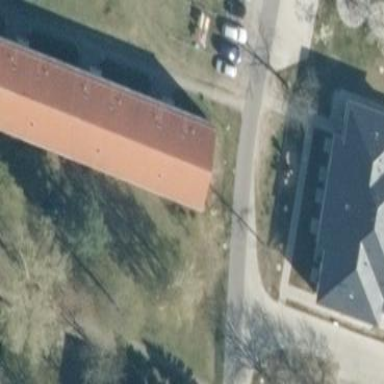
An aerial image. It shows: View of apartment building.